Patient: sex M, age 48
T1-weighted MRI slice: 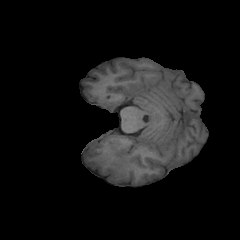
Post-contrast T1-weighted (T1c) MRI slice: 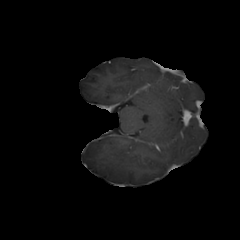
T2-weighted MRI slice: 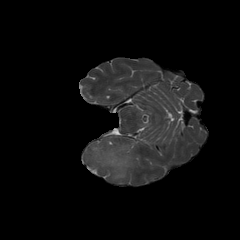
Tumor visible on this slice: yes
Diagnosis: Oligodendroglioma, IDH-mutant, 1p/19q-codeleted
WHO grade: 2